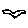
Label: bird